二年级 · 画法几何学
下列指示牌中，（）不是轴对称图形。
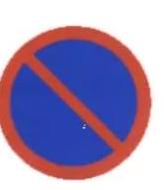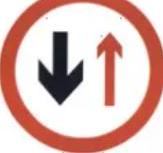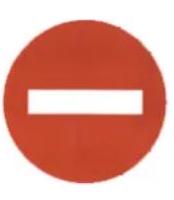
A.

B.

C.

答案: B